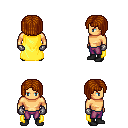
a pixel art fantasy rpg character, male body template, human, tanned skin, yellow cape, magenta pants, brunette pageboy hairstyle, metal gloves, black shoes, four views (front, back, left, right), 2x2 character sprite sheet, small pixel art, hard edges, no anti-aliasing